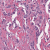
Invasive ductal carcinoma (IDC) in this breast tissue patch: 1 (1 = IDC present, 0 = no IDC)